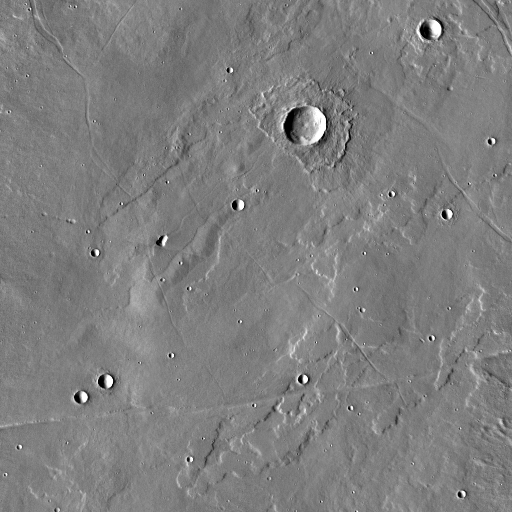
Crater classes present: Background, Other, Layered